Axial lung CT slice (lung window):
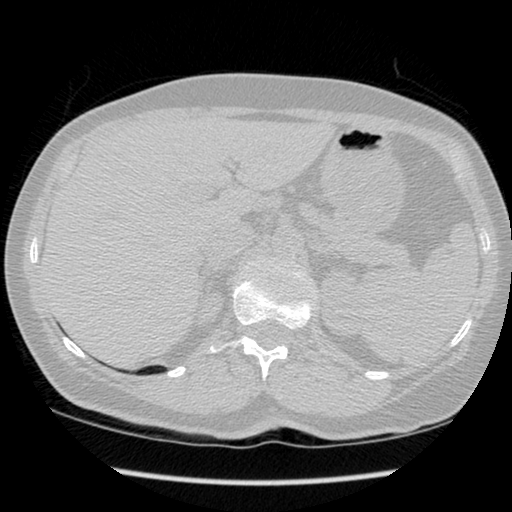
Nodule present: no